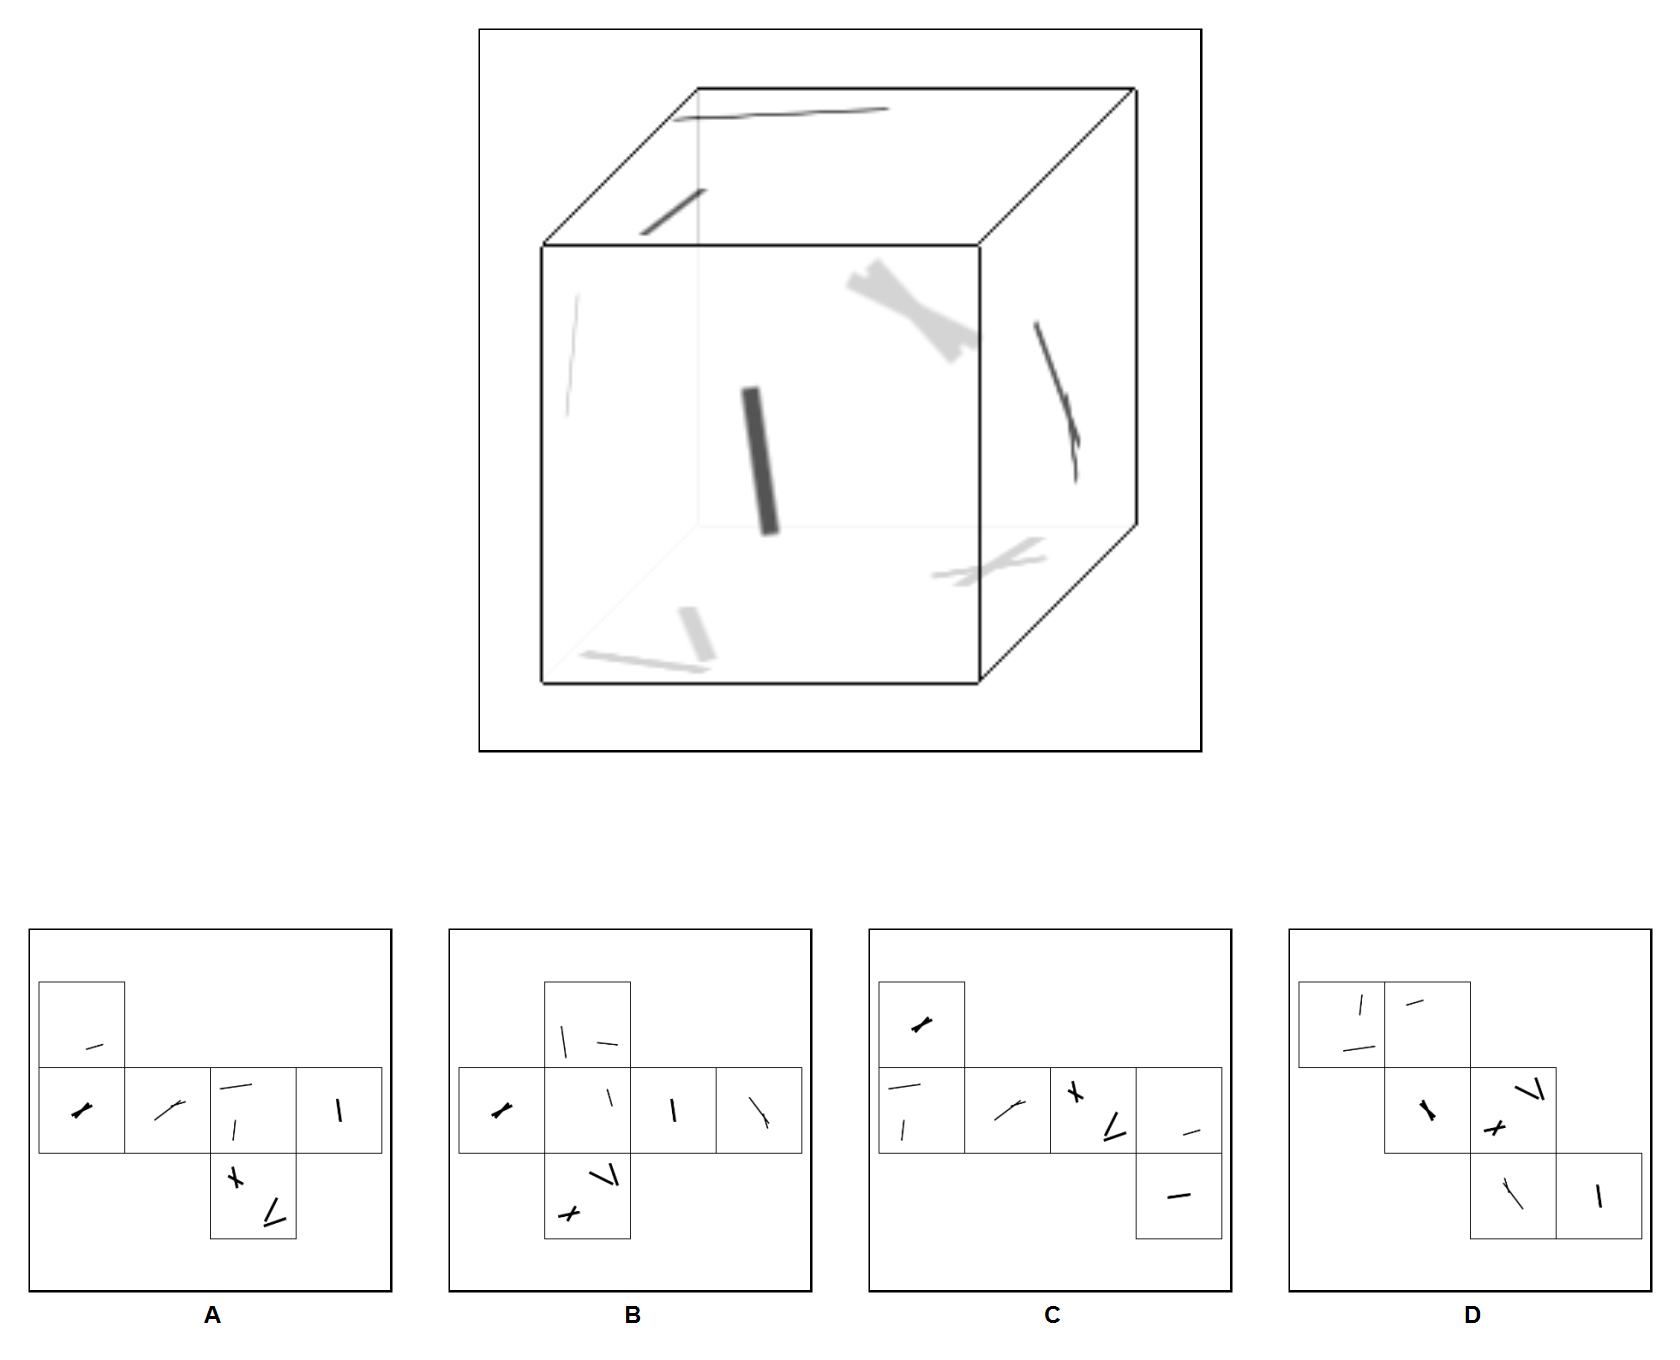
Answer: A